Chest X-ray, AP view. Patient: 61 years old, sex M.
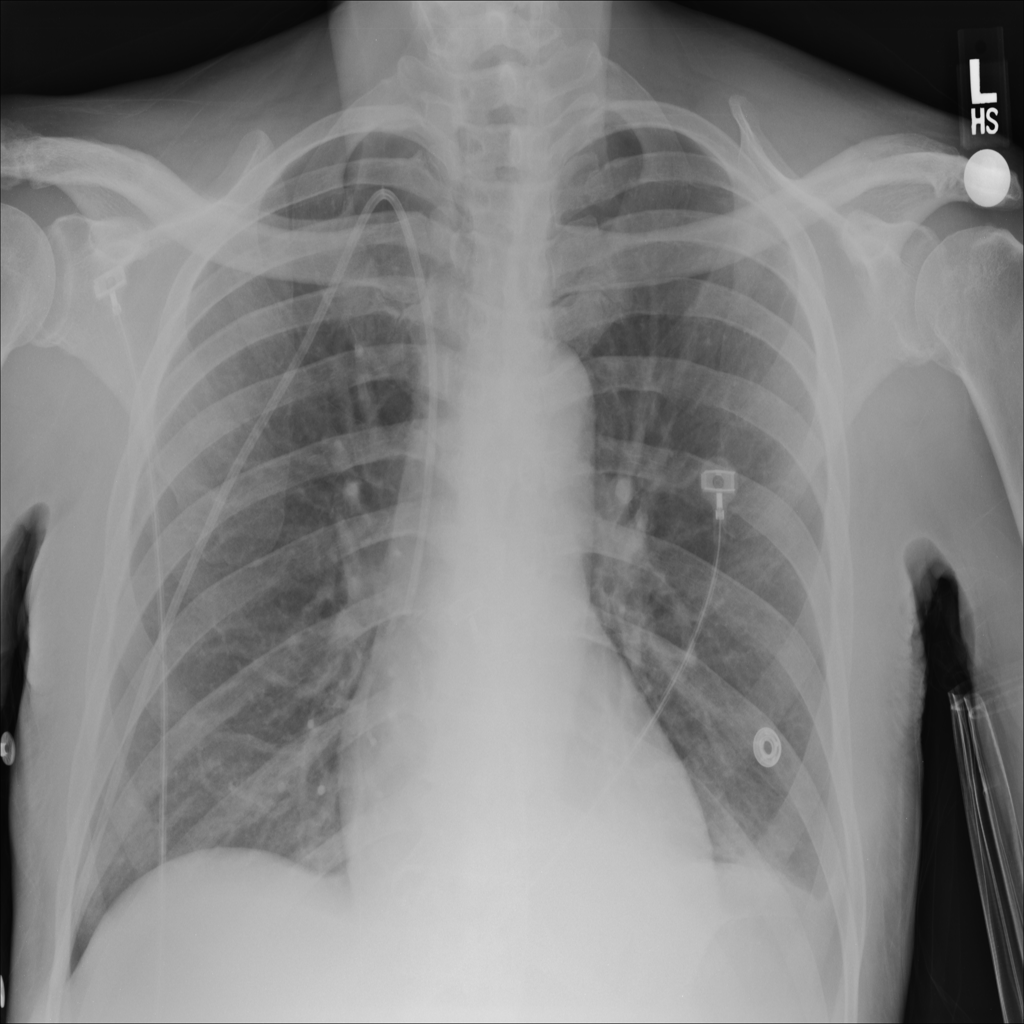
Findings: Atelectasis, Effusion